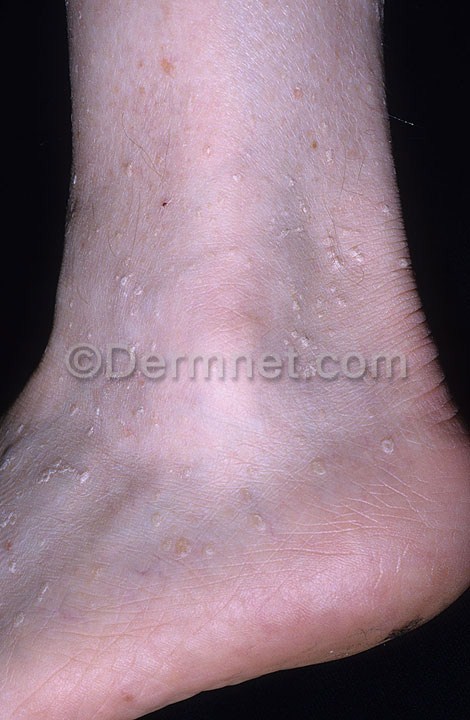
Disease: Seborrheic Keratoses and other Benign Tumors